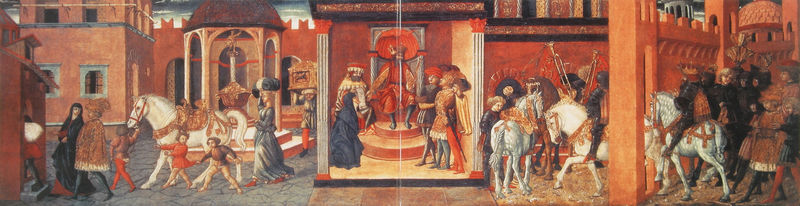
Titel: Tafel (zeigt das Ende der Fehde zwischen den Familein Bardi und Buondelmonte)
Künstler: Lo Scheggia
Institution: Sammlung Bruschi
Schlagwörter: gemälde, kämpfer, mann, weiß, frauen, menschen, stadt, damen, fenster, frau, hüte, männer, raum, säulen, gebäude, rot, schloss, versammlung, gericht, architektur, geschichte, lang, häuser, krone, renaissance, kinder, pferd, pferde, reiter, reiten, zaumzeug, italien, perspektive, hof, platz, pilaster, gefolge, könig, thron, stufen, offen, burg, volk, pracht, ritter, rüstung, schimmel, mittelalter, krieger, könige, rappen, buchseiten, pavillion, abfolge, querschnitt, italienisch, simultan, simultandarstellung, schlosshof, rotstich, königsstuhl, zu hofe, einreiten